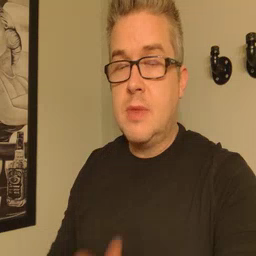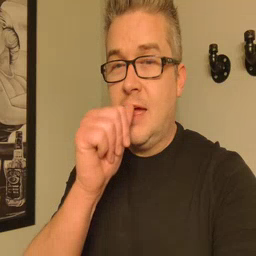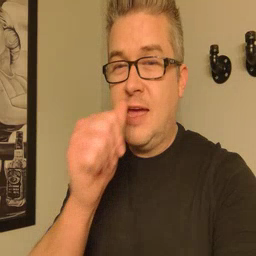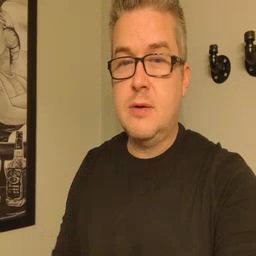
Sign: nuts